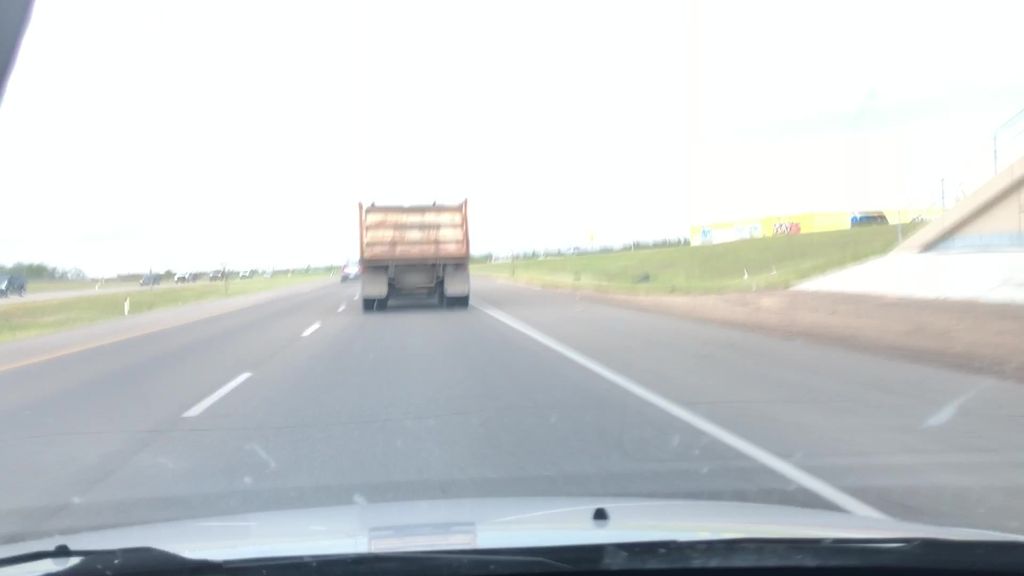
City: edmonton